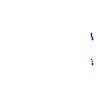
Particle: kaon